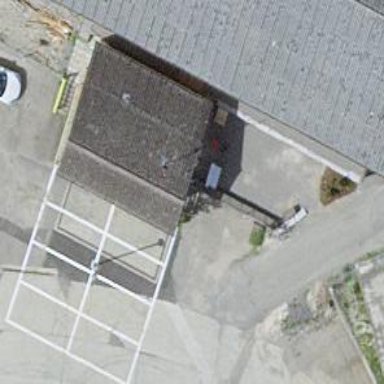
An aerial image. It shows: Restaurant.